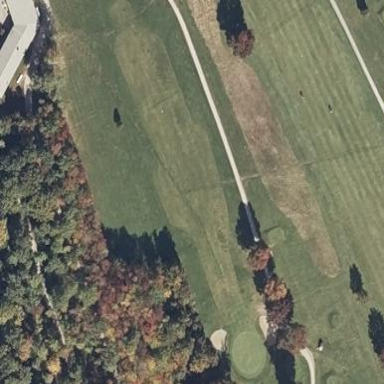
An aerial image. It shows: Grassy meadow with rough golf terrain.